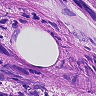
Metastatic tissue present: yes